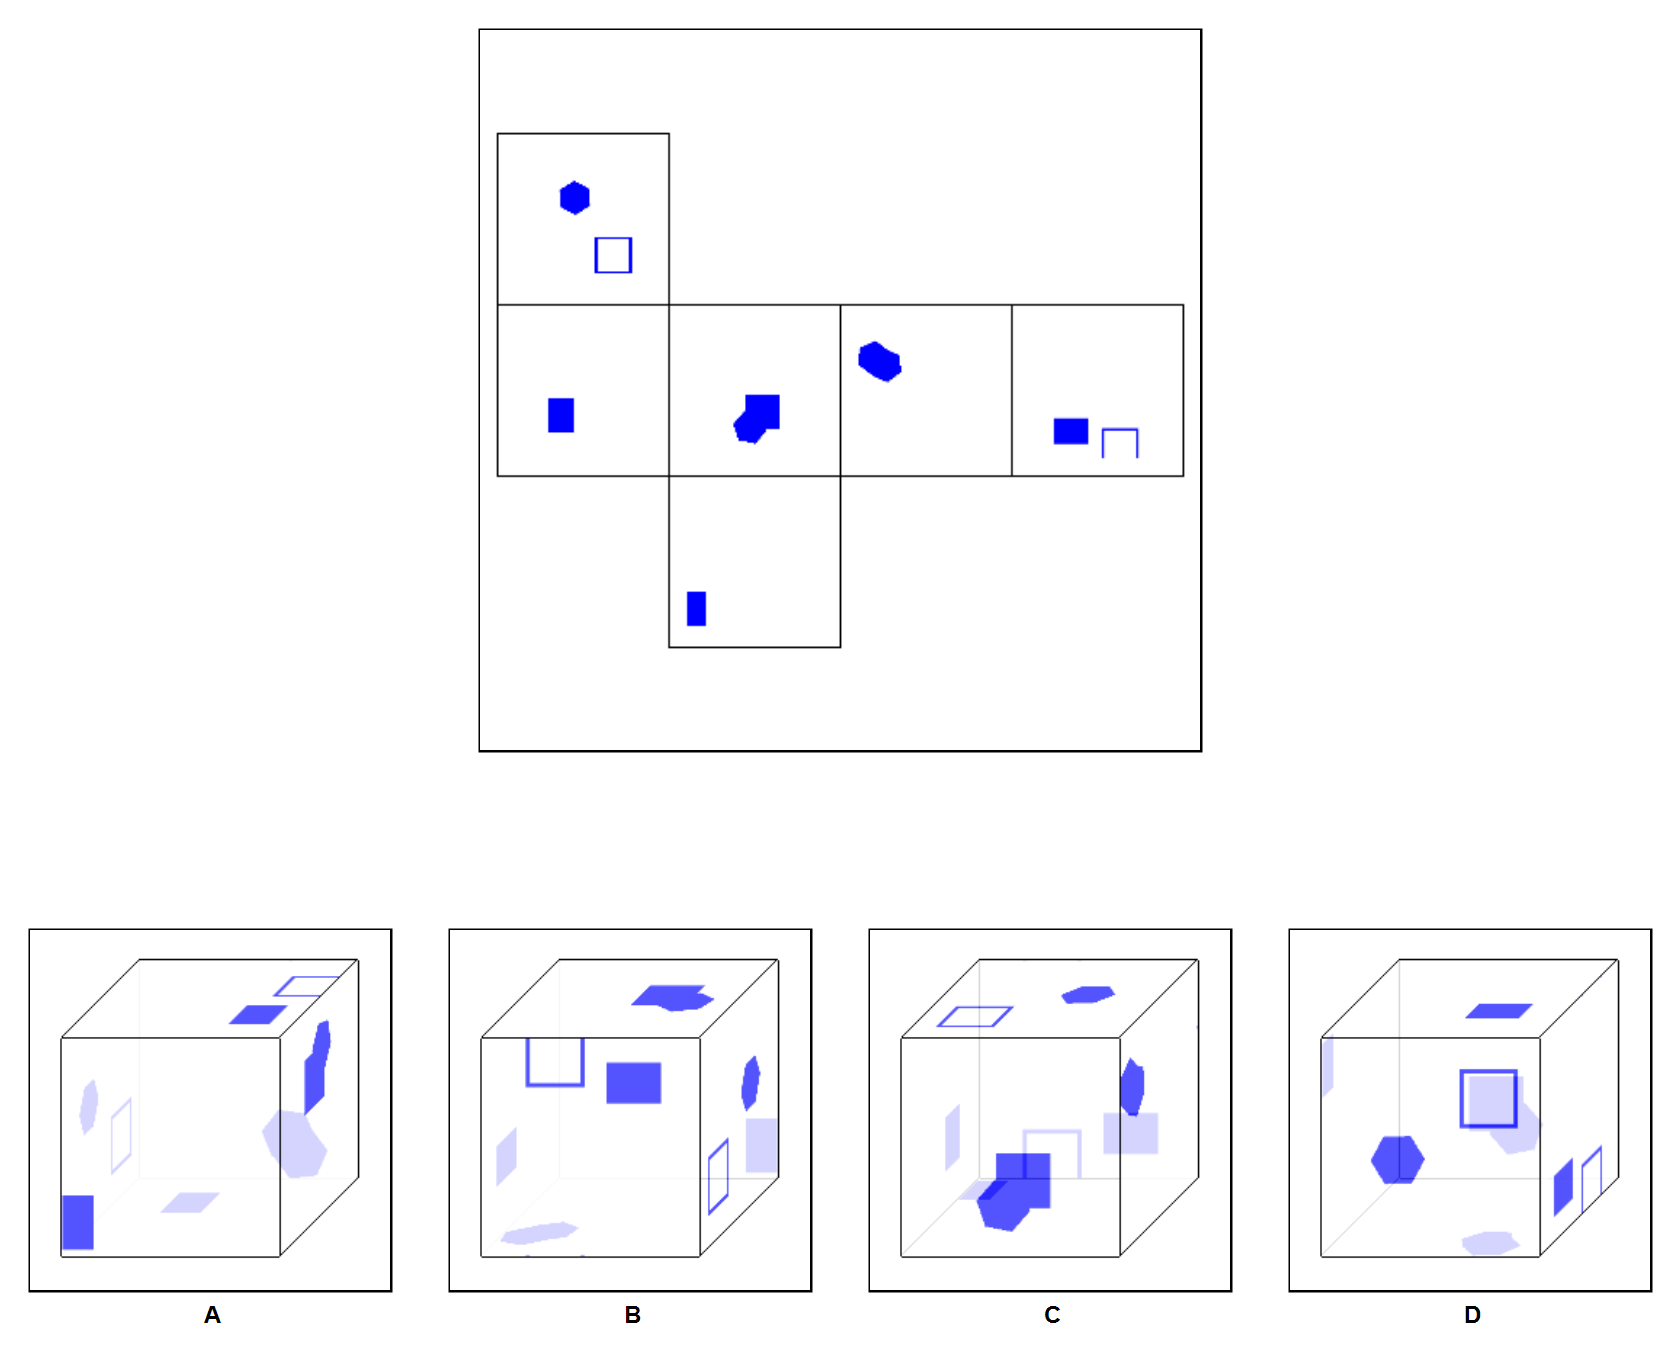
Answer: C